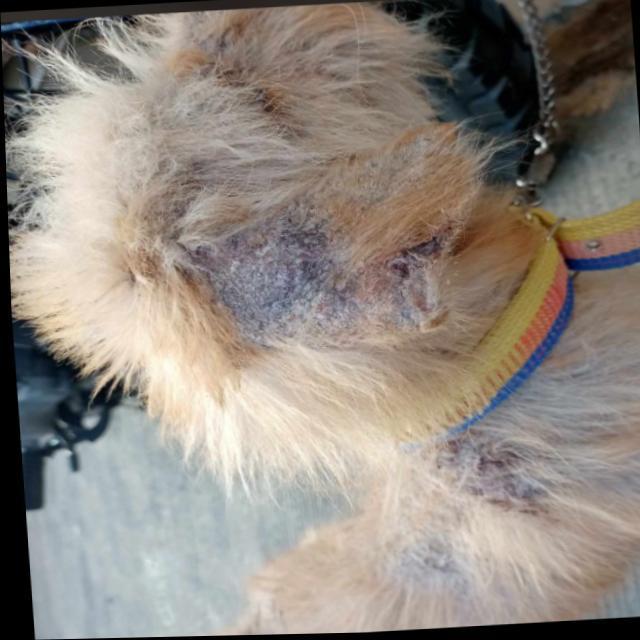
Canine demodicosis (Demodex mange) — caused by Demodex canis mites. Presents with alopecia, follicular papules, pustules, and comedones. Often localized on face and forelimbs.